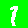
Digit: 1